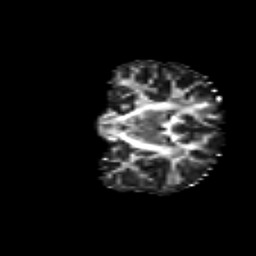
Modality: FA
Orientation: coronal
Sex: male
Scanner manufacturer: siemens
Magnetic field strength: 3 T
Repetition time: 5 s
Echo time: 0.071 s